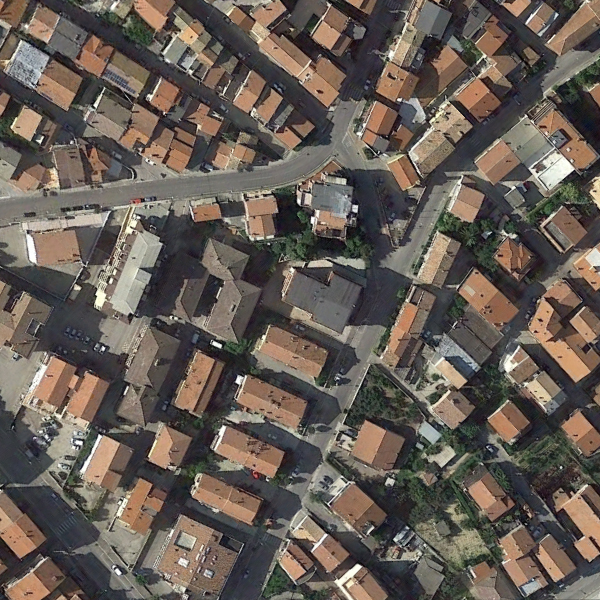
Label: DenseResidential